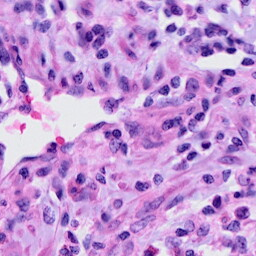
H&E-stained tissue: Cervix